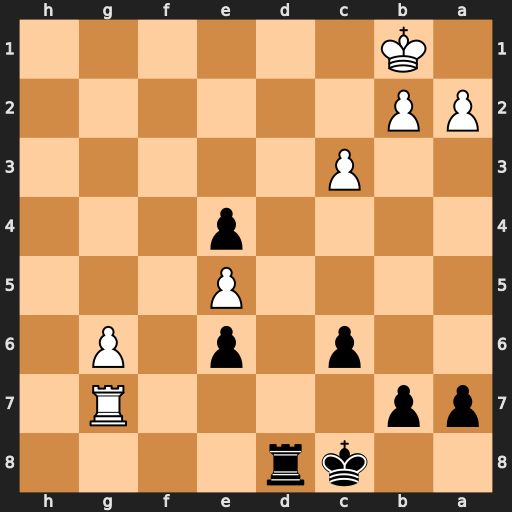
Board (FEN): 2kr4/pp4R1/2p1p1P1/4P3/4p3/2P5/PP6/1K6
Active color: b
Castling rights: -
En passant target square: -
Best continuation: e3 Rh7 e2 Rh1 Rd1+